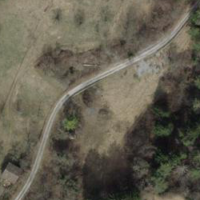
EUNIS habitat code: 23
Species observed at this site:
Amelanchier ovalis
Oedipoda caerulescens
Spilostethus saxatilis
Saponaria ocymoides